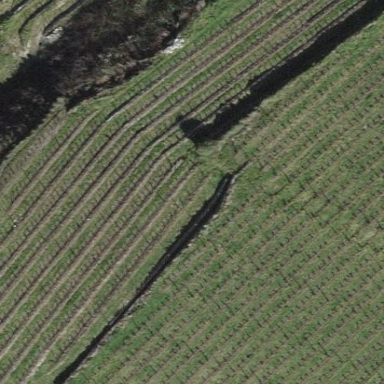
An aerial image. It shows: Vineyard where grapes are grown.